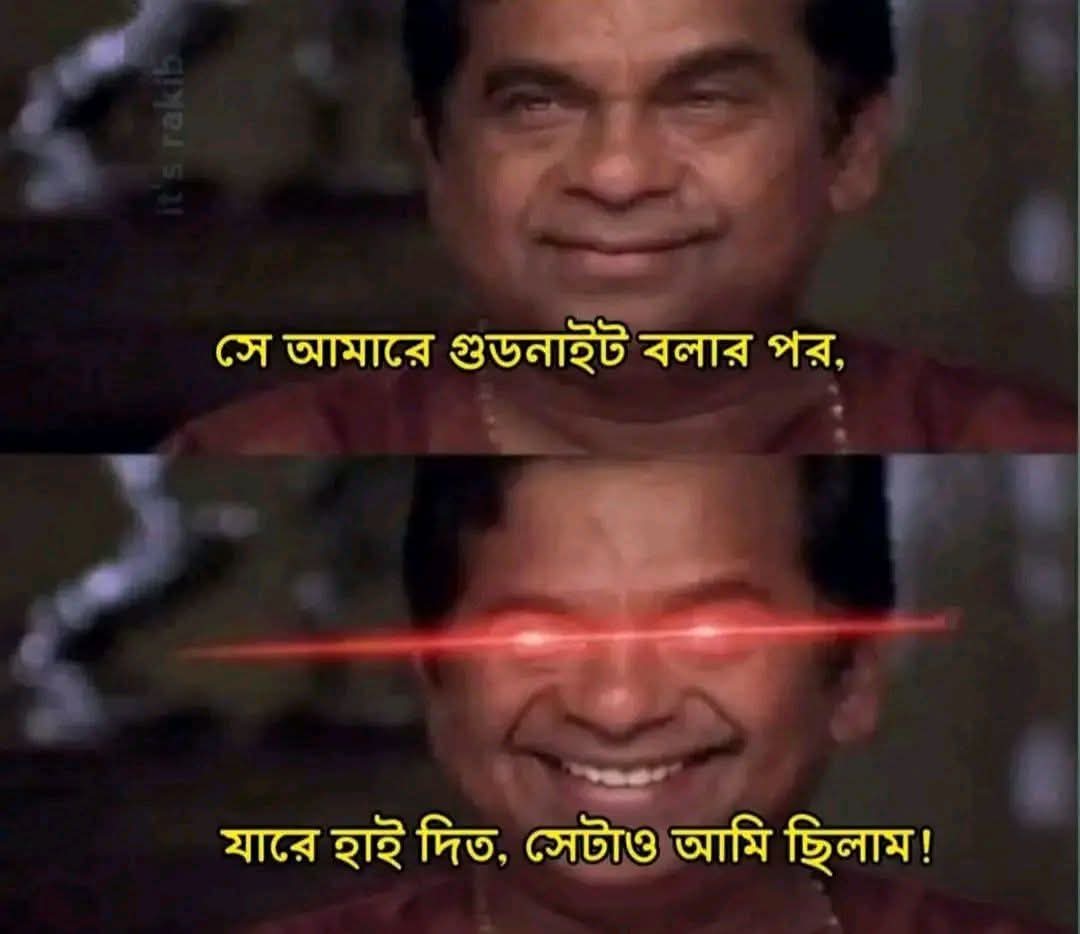
Text: সে আমারে গুডনাইট বলার পর,
যারে হাই দিত, সেটাও আমি ছিলাম!
Label: Non Hate